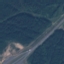
Land use / land cover: Highway